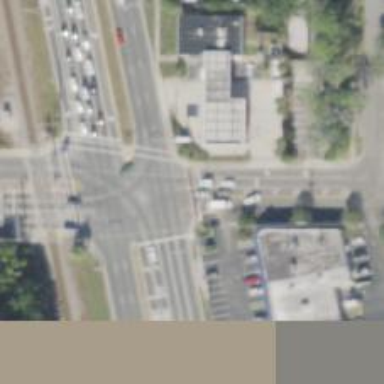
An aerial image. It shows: Marked road crossing.